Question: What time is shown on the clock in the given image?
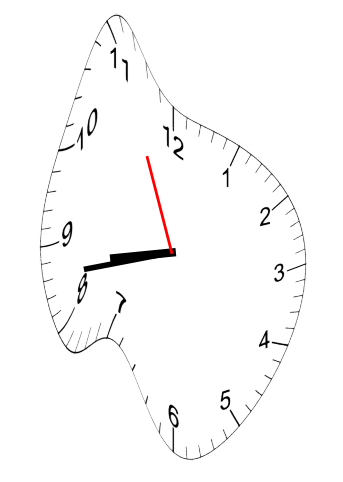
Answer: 08:42:56